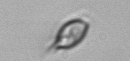
Label: Chrysochromulina